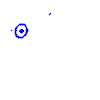
Particle: kaon